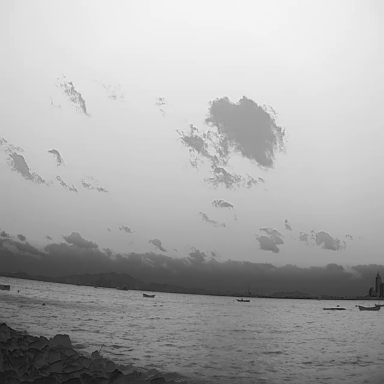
There are four bulk_carriers in the infrared image.